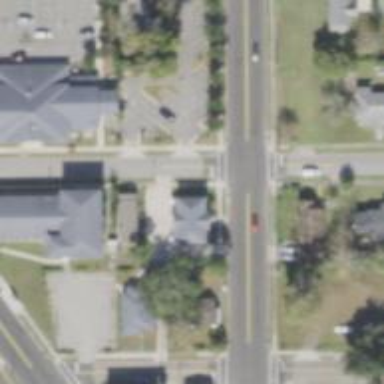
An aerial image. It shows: Unmarked road crossing.